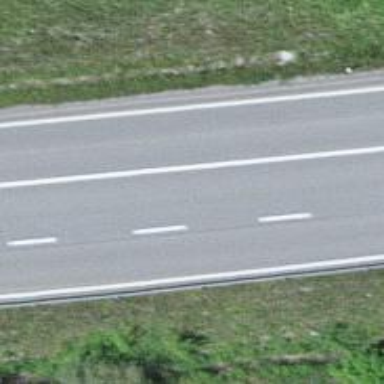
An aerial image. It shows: Primary road with asphalt surface.